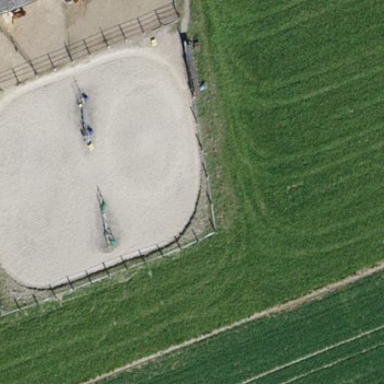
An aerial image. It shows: Equestrian pitch for leisure land use.